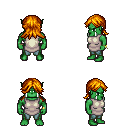
a pixel art fantasy rpg character, male body template, orc, green skin, white tunic, teal pants, dark blonde loose hair, bracelets, four views (front, back, left, right), 2x2 character sprite sheet, small pixel art, hard edges, no anti-aliasing